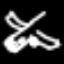
Label: airplane